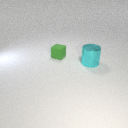
small green rubber cube behind large cyan metal cylinder